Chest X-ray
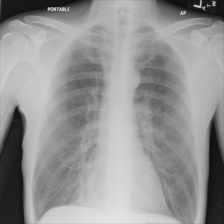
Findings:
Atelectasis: negative
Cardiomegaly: negative
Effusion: negative
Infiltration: negative
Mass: negative
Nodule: negative
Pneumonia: negative
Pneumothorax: negative
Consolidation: negative
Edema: negative
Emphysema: negative
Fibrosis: negative
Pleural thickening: negative
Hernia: negative